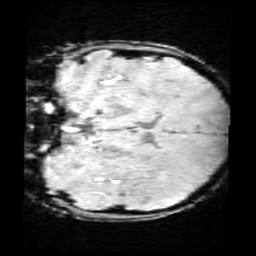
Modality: SWI
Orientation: coronal
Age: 9
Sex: female
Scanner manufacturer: siemens
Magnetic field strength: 3 T
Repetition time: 0.027 s
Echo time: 0.02 s